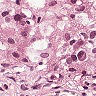
Metastatic tissue present: yes